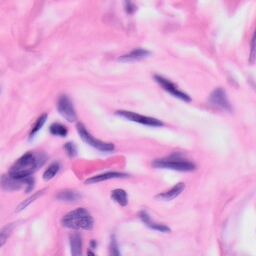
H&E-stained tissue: Skin